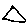
Label: triangle